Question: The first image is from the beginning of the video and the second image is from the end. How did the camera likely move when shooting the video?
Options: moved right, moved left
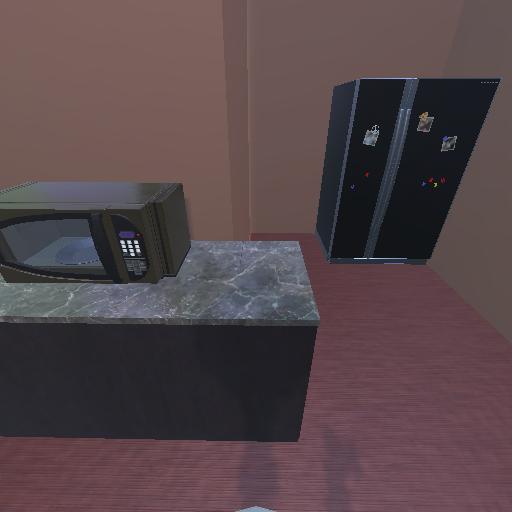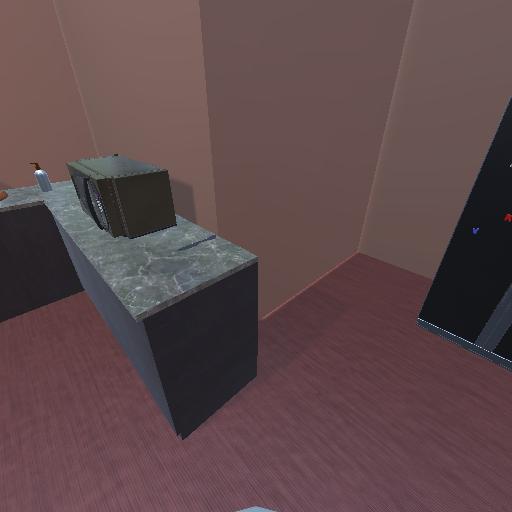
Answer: moved right